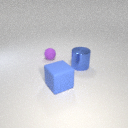
large blue metal cylinder to the right of large blue rubber cube